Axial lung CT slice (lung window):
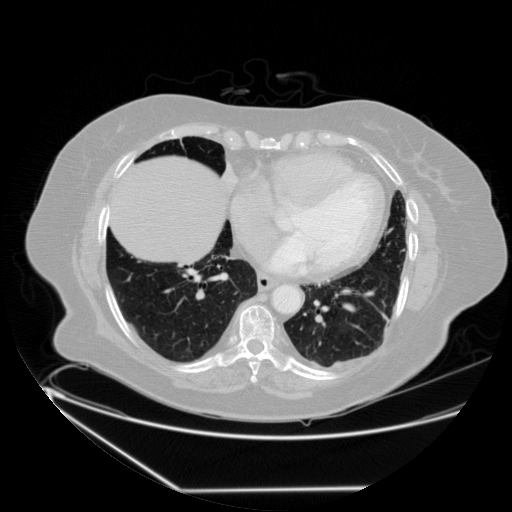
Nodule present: no